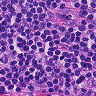
Metastatic tissue present: no